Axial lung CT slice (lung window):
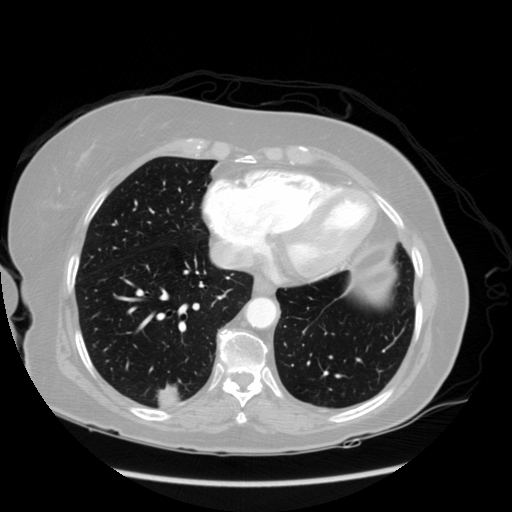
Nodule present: yes
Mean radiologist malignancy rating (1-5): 5